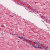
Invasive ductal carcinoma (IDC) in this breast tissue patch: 0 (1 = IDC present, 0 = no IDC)